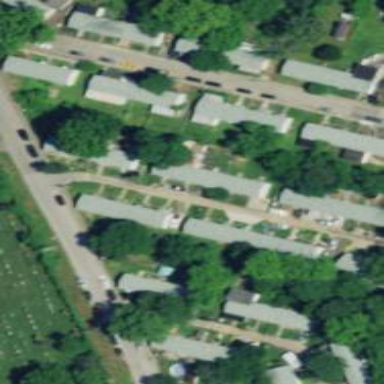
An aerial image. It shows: Neighborhood.